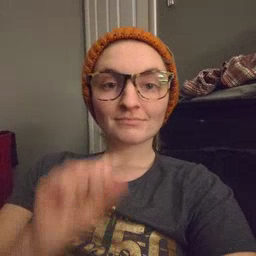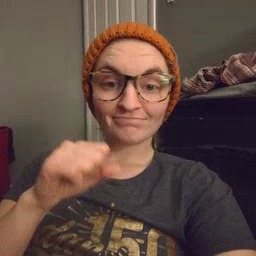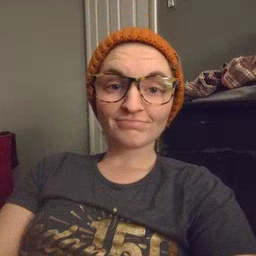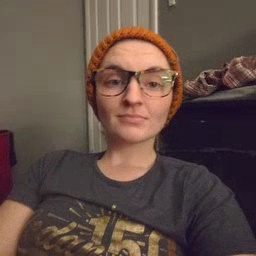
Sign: yes